Question: I have this table:
I need count the occurrence of the same line in column CloseTime and write the number of occurrences in the last column Count with where clause for Item and same account.
My single select for concrete Item and account is
'''
SELECT CloseTime, COUNT(*) AS CloseTime
FROM Statement
WHERE Account = <PHONE> AND item = 'eurusd'
GROUP BY CloseTime
HAVING COUNT(*) > 1
ORDER BY COUNT(*) DESC
'''
It is possible to count in one update query?
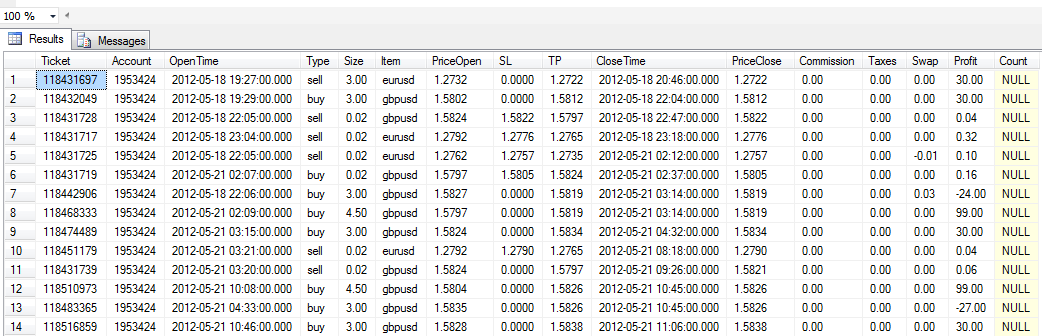
Answer: Depending on your use case, this is probably not a good idea. You would be better off creating "Count" as a calculated column or leaving it off the base table entirely and creating a view that included the count column. Also, I would generally avoid trying to have a column with a name that is also a reserved word, like Count.
However, if you really want to do it, you can do it in one query. Just to make sure we are on the same page, I belive you were trying to group by only the closetime and the account and item will not be included in the group by (so, it will be counted if same close time and different item), but want to be able to update only the target account and item.
In that case, it would look roughly like
'''
with cte1 as
(select
closetime, COUNT(*) as numCount
from dbo.[statement]
group by closetime)
update dbo.[statement]
set [count] = cte1.numCount
from dbo.[statement] as sd
join cte1
on sd.closetime = cte1.closetime
where
sd.account = <your account num>
and sd.item = <your item>
'''
---
EDIT:
If I understand from the comments what you want correctly, then you could use a query like:
'''
with cte1 as
(select
closetime, COUNT(*) as numCount
from dbo.[statement]
group by closetime)
select sd.*, --I normally would advise not using * in production
cte1.numCount as [Count]
from statement as sd
join cte1
on sd.closetime = cte1.closetime
where
sd.account = <your account num>
and sd.item = <your item>
'''
while this does use a CTE, it is a single SQL statement and will display the counts for the selected account num and item by their closetime.